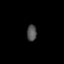
Tissue: lung
Cell type: T cells
Senescence score: 0.2123
Nuclear area (px): 153
Mean DAPI intensity: 81.333